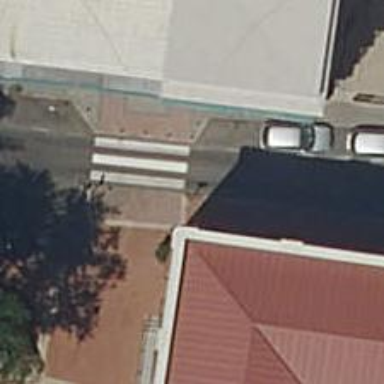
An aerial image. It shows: Marked crossing on asphalt footway.